Question: I have a default tableview style with 4 entries and would like to customize it show only 4 large image.
Is possible custom table view or i must use another method?

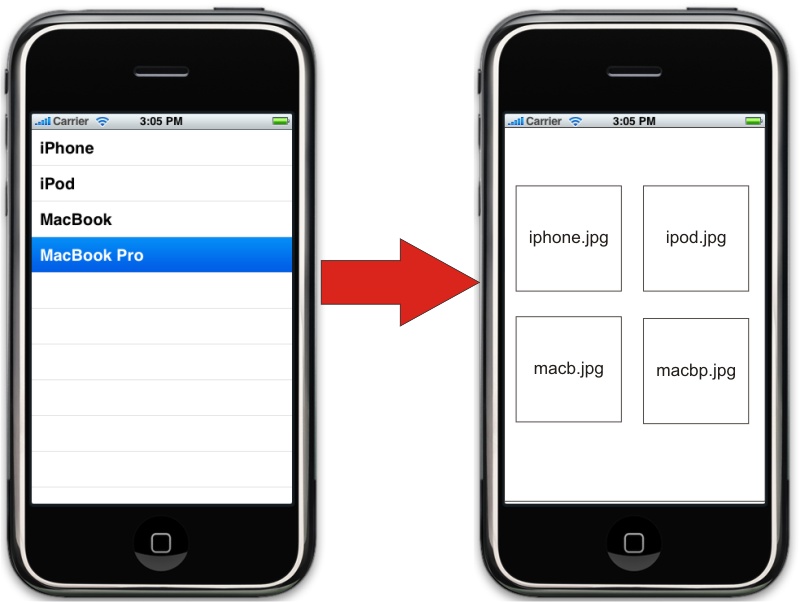
Answer: When you have such a display (a menu like, not a table like) I use simple buttons with the following properties:
- -
I either set the Title of the button if it doesn't ruin the design, or I add labels under the buttons to explain what they do. In the 'TouchUpInside' event of the buttons I push the view that I want using a navigation controller.